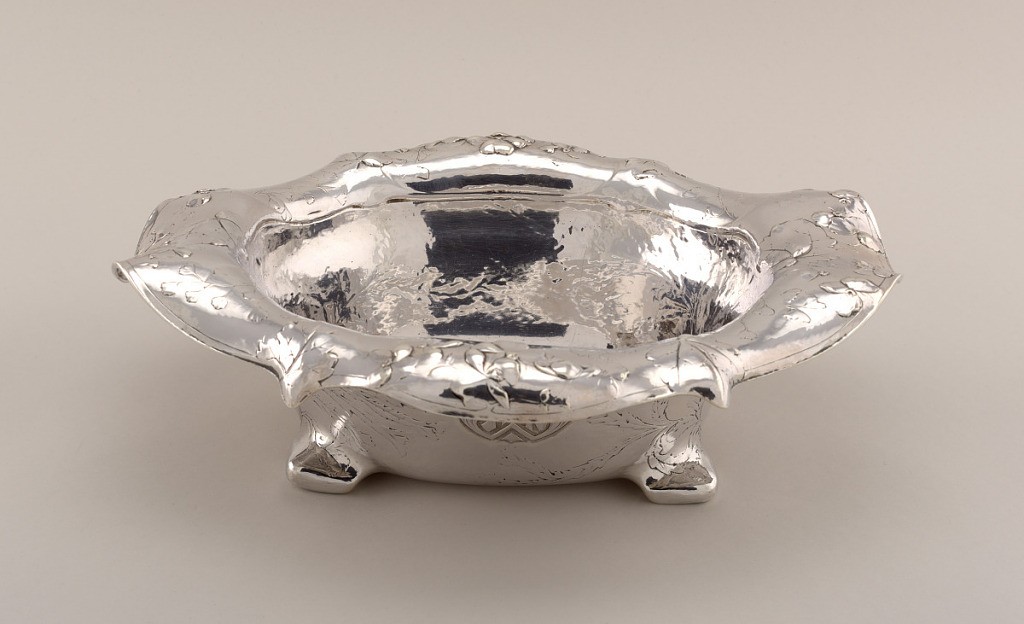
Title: Bowl
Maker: Gorham Manufacturing Company, Providence, Rhode Island, USA, founded 1818
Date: ca. 1905
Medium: silver
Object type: bowl
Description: Wavy everted rim, the side and top with trailing floral and foliate decoration.